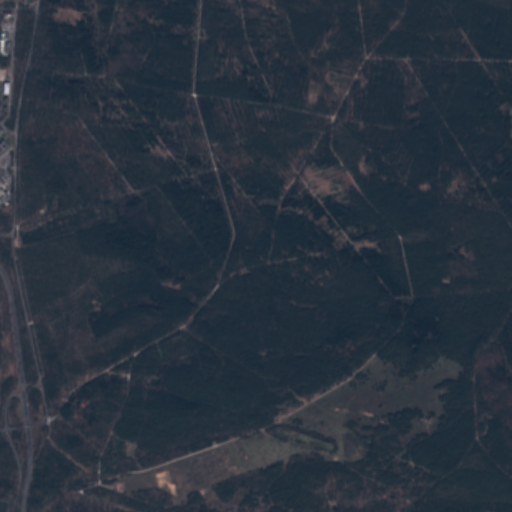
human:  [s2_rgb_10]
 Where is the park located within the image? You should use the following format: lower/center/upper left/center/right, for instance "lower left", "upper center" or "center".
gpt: The park is located in the lower left of the image.
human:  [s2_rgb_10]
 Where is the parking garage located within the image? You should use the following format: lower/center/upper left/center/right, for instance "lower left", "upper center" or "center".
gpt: The parking garage is located in the upper left of the image.
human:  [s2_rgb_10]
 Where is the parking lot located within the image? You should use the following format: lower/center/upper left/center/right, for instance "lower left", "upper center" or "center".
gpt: The parking lot is located in the left of the image.
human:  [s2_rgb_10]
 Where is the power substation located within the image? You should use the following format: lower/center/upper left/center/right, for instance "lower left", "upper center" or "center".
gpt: The power substation is located in the upper left of the image.
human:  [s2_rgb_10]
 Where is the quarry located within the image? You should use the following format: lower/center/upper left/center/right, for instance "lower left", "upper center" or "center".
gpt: There is no quarry in the image.